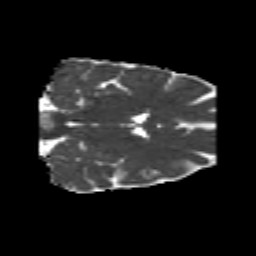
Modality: MD
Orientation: coronal
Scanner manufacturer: siemens
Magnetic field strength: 3 T
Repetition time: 6.8 s
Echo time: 0.093 s